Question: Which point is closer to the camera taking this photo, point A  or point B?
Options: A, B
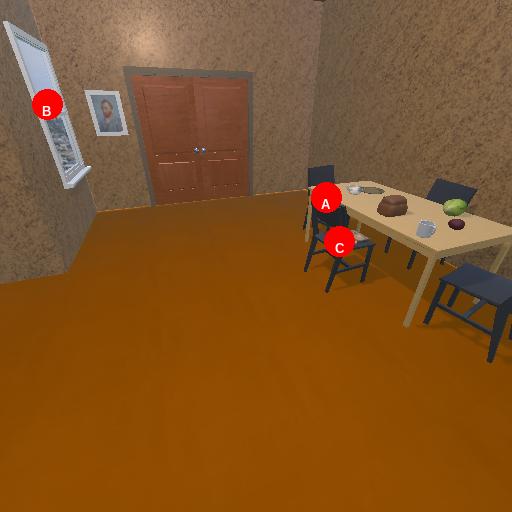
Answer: A